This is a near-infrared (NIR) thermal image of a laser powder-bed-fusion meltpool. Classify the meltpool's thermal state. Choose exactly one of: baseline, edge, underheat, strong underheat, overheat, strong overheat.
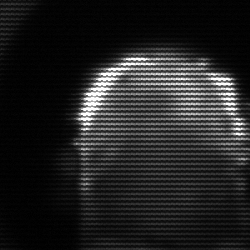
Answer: baseline